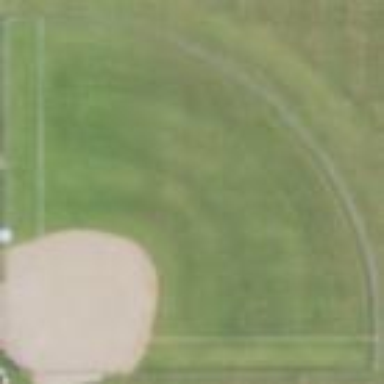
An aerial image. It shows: Baseball pitch for leisure and sports activities.